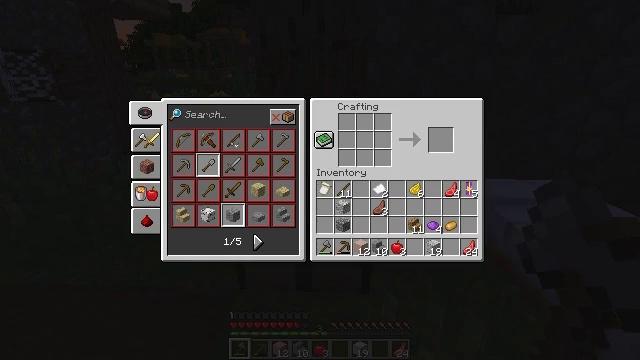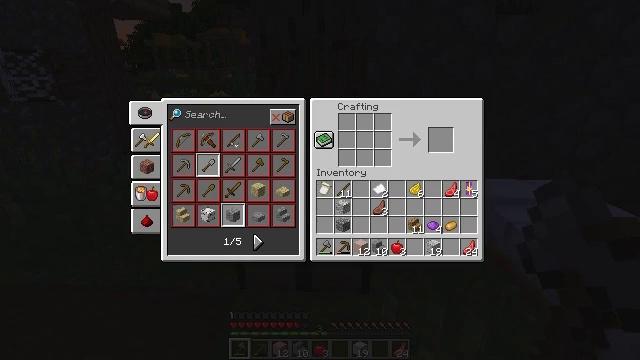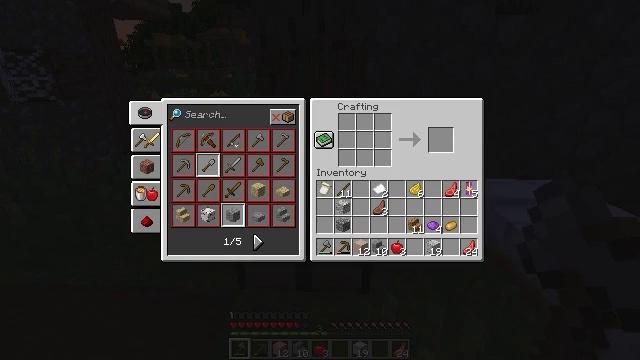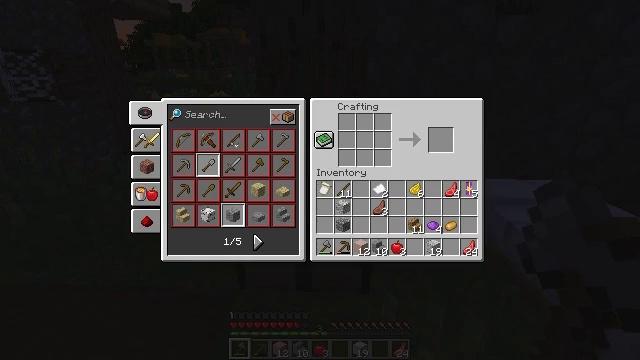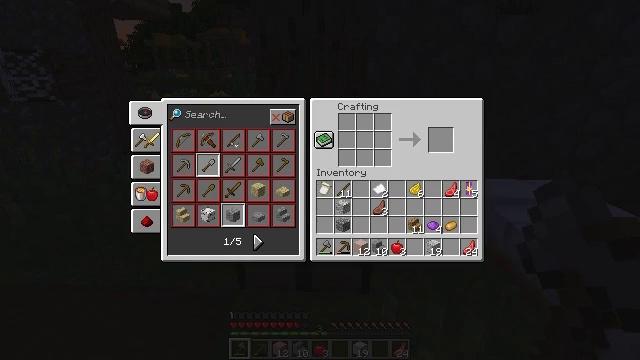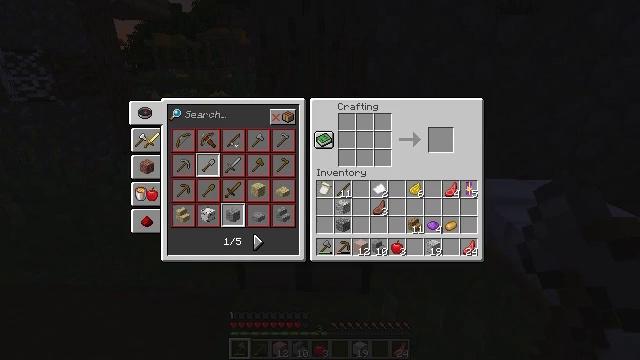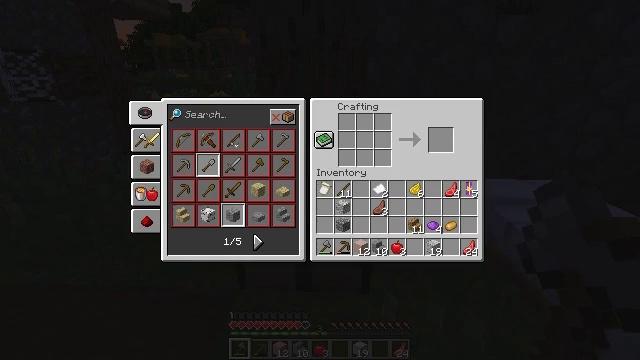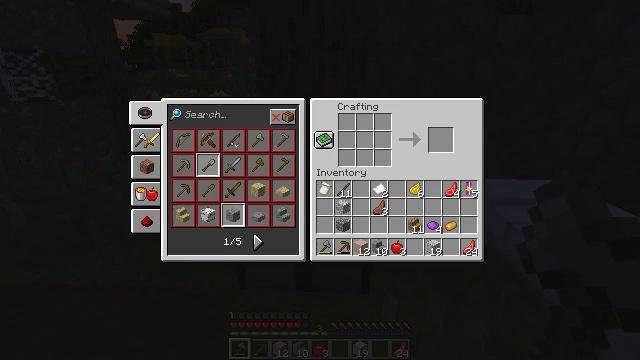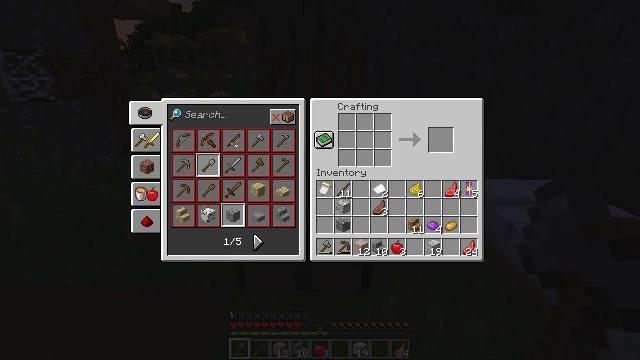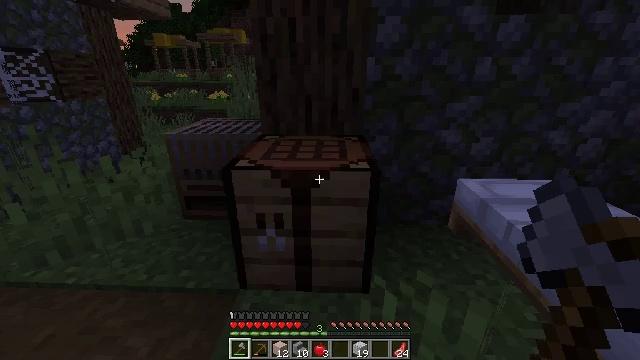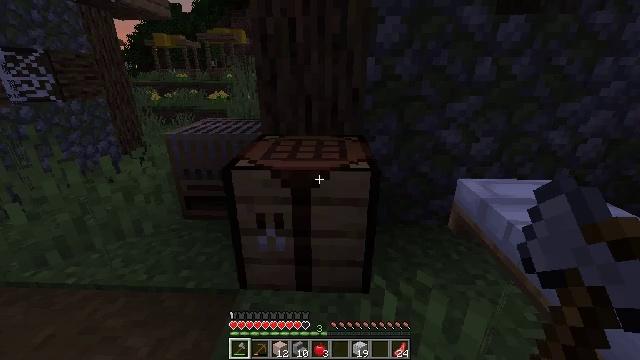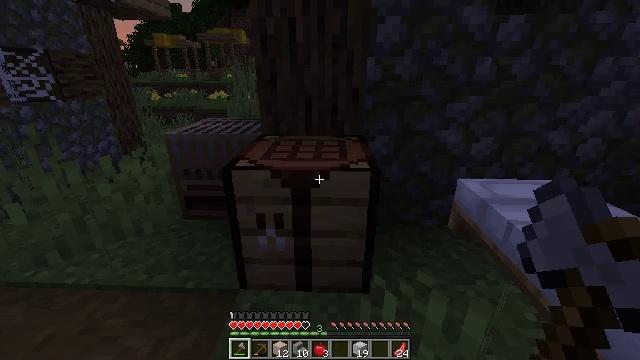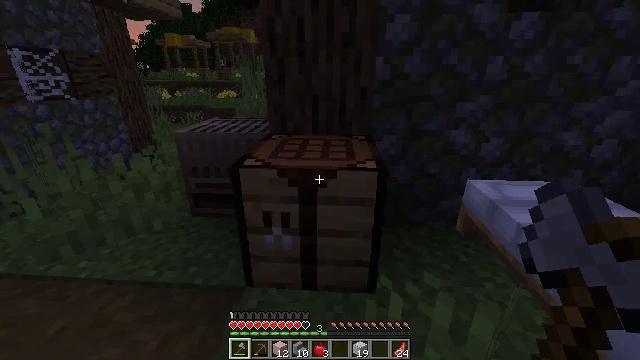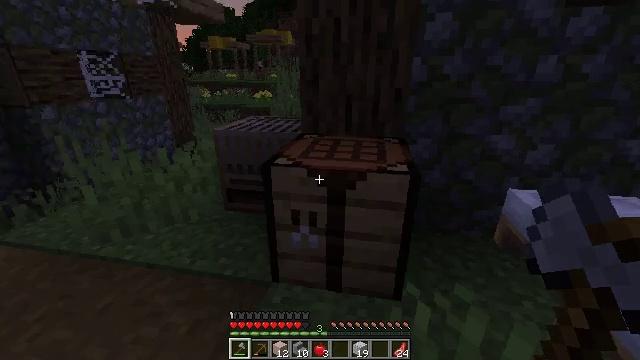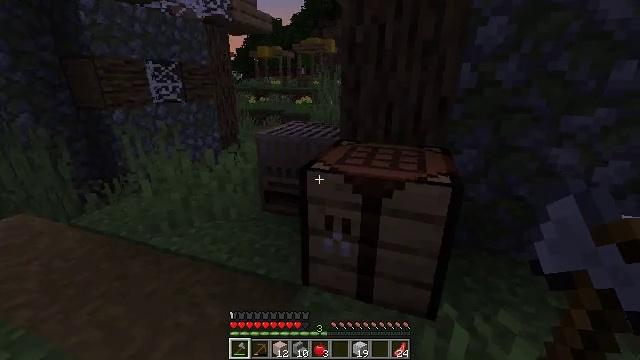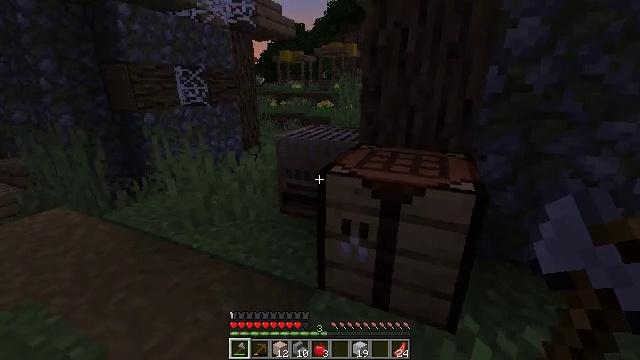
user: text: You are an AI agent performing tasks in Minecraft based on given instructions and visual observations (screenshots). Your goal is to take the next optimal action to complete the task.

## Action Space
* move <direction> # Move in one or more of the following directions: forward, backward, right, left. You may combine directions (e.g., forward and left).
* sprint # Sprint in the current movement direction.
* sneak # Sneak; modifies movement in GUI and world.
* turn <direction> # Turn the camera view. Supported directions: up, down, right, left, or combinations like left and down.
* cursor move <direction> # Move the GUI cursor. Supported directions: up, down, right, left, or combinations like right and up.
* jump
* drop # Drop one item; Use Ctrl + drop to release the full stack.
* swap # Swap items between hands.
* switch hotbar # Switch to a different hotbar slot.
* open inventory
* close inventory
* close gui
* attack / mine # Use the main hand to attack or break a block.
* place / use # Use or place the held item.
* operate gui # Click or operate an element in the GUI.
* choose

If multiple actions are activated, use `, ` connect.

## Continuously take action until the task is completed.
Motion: motion action
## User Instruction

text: craft item air
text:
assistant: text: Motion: sneak
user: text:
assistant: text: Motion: sneak
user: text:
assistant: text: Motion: cursor move left
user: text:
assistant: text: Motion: cursor move left
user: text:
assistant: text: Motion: no_op
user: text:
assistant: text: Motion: no_op
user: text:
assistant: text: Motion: cursor move right
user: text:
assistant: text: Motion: no_op
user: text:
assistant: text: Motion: no_op
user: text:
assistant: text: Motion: close gui
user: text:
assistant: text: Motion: no_op
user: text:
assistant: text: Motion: turn left
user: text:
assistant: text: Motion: turn left
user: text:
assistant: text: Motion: turn left and up
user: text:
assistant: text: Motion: turn left
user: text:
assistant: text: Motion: no_op
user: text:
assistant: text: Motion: turn right
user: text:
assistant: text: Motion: turn right
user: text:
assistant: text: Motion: turn right and down
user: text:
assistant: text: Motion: turn right and up
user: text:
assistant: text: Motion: move forward, turn right and up
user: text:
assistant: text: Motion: move forward, turn right
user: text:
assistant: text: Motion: move forward and move right
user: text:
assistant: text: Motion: move forward and move right
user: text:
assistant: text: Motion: move forward and move right
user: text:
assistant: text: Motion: move forward and move right, turn right and down
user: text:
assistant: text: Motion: no_op
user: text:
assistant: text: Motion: no_op
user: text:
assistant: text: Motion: no_op
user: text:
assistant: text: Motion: use / place